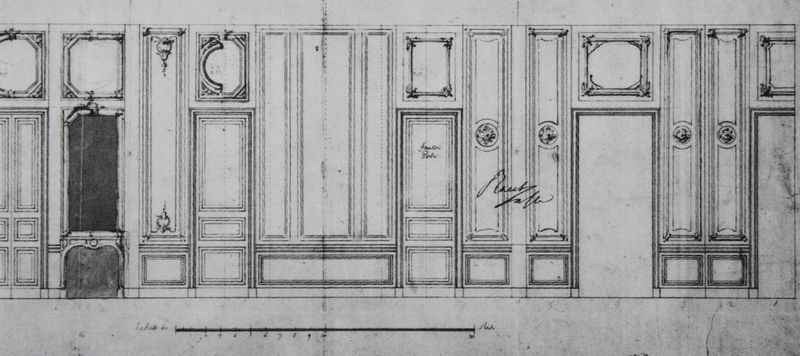
Titel: Wandabwicklung des Schlafzimmers (Ausschnitt)
Künstler: Philippe de la Guêpière
Schlagwörter: dunkel, flügel, weiß, grau, hell, holz, raum, schwarz, skizze, säulen, tisch, tür, zeichnung, zimmer, schloss, muster, ornament, wand, architektur, barock, rahmen, sockel, innenraum, signatur, spiegel, kamin, kreis, rund, schrift, ecke, ansicht, fassade, türen, formen, linien, dekoration, dekor, ornamente, verzierung, tischchen, stuck, stil, rechtecke, eingang, unterschrift, rechteck, druck, kreise, beschriftung, bleistift, flur, entwurf, intarsien, studien, quadrate, geometrisch, gefängnis, eck, mauern, plan, holzvertäfelung, kassetten, vertäfelung, idee, schwaz, massstab, aufriss, architekturzeichnung, massangabe, bauplan, kassettierung, wanddekoration, wandfläche, vorschlag, spital, panele, tapetentür, täfelung, wandgestaltung, paneele, sopraporte, bordure, spiegelfeld, türffügel, plan einer kirche, innenraumausstattung, gebäudeplanung, tapetentüren